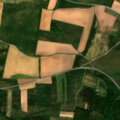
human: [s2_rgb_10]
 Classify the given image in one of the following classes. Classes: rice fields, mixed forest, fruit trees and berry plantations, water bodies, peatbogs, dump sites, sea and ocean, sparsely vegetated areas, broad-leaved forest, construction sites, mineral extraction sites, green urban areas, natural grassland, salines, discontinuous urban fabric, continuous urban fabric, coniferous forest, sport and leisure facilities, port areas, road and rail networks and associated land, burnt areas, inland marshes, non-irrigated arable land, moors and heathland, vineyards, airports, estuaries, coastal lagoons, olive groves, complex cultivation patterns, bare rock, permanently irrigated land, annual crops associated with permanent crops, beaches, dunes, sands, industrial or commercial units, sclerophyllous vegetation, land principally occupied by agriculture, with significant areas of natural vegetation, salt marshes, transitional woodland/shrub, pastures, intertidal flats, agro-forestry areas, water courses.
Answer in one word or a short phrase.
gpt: non-irrigated arable land, broad-leaved forest, coniferous forest